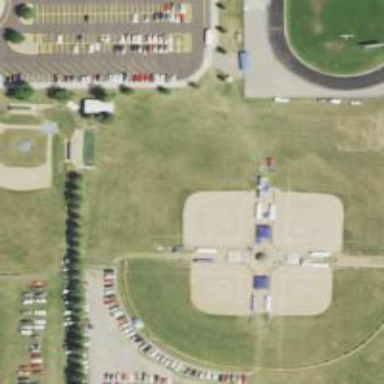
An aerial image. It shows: Baseball pitch for leisure and sports activities.